Question: I've been trying to insert check boxes next to values retrieved from a MySQL table and the output is in the form of a HTML table.

The output is on the same page as the query form which will retrieve the values in the form of the table above. Now, I wish to insert check boxes beside each row/entry received from the database and use it to update the notification_sent column in the database, but so far I've hit a roadblock with this.
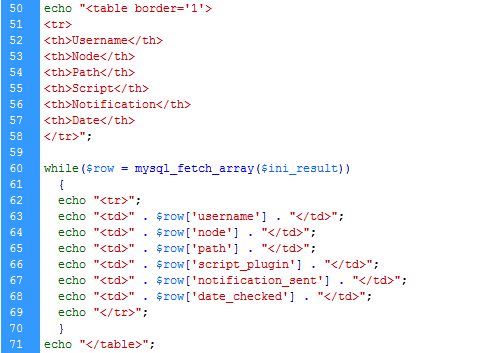
Answer: Just add one more td with the checkbox code:
'''
<td><input type="checkbox" name="notification_sent[]"/></td>
'''